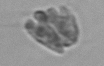
Label: Corymbellus